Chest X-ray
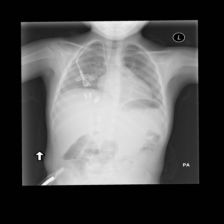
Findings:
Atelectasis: negative
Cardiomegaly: negative
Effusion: negative
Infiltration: negative
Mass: negative
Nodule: negative
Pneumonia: negative
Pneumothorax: negative
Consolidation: negative
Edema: negative
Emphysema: negative
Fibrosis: negative
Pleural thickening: negative
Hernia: negative